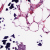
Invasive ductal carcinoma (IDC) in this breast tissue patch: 0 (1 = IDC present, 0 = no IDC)